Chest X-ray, AP view. Patient: 55 years old, sex F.
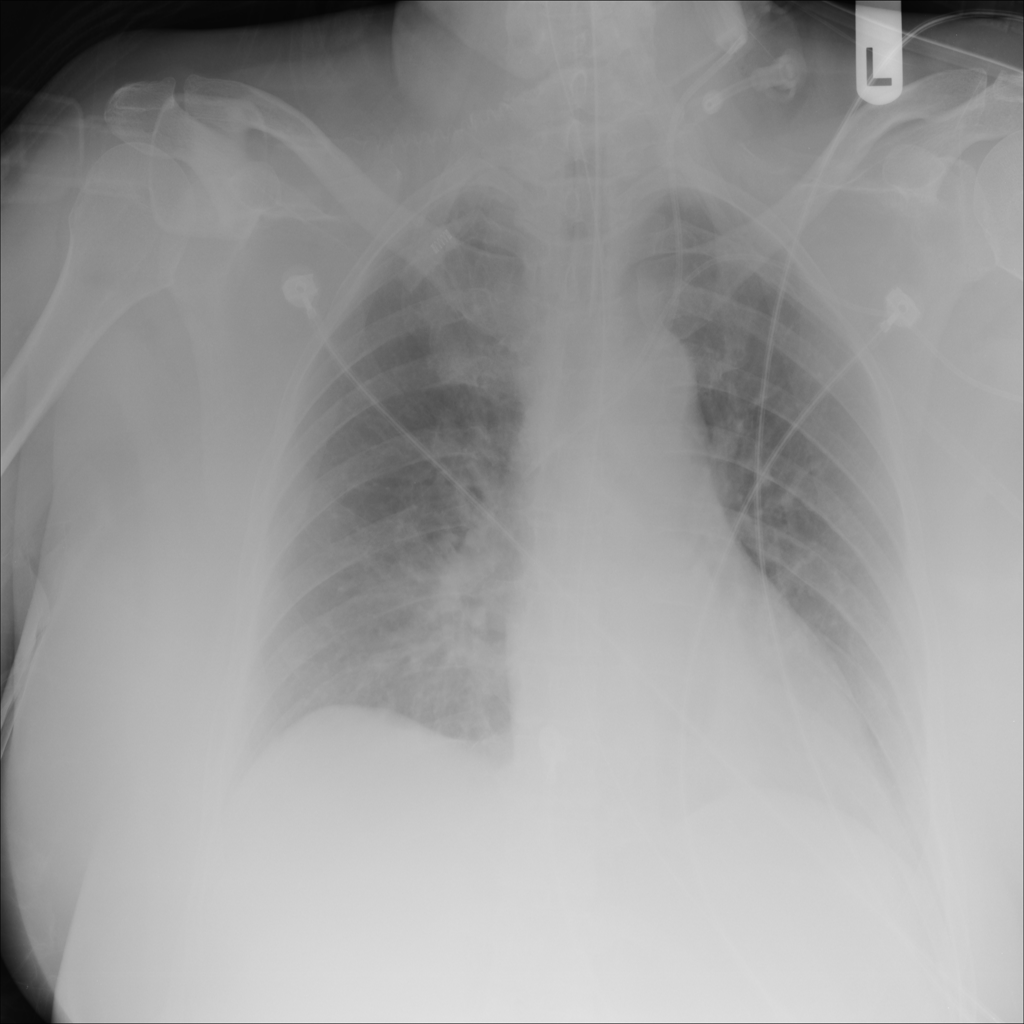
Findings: No Finding